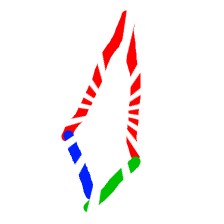
Shape: kite